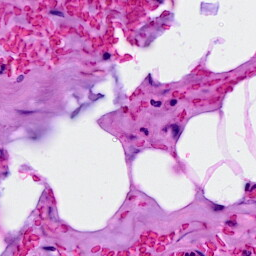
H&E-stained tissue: Breast